Question: here is my code.
when i alert variable Q it gives me correct output but after that it puts same value in multiple fields.
I want to change name attribute, like that
first time its looks like
name="program[1]"
2nd time it looks like
name="program[2]"
and so on.
'''
var q = 0;
$('.admin').find('.level-saggg').each(function(){
var Q = q+=1;
$('.admin').find('.level-saggg').removeAttr('name').attr('name','program['+Q+']');
})
'''

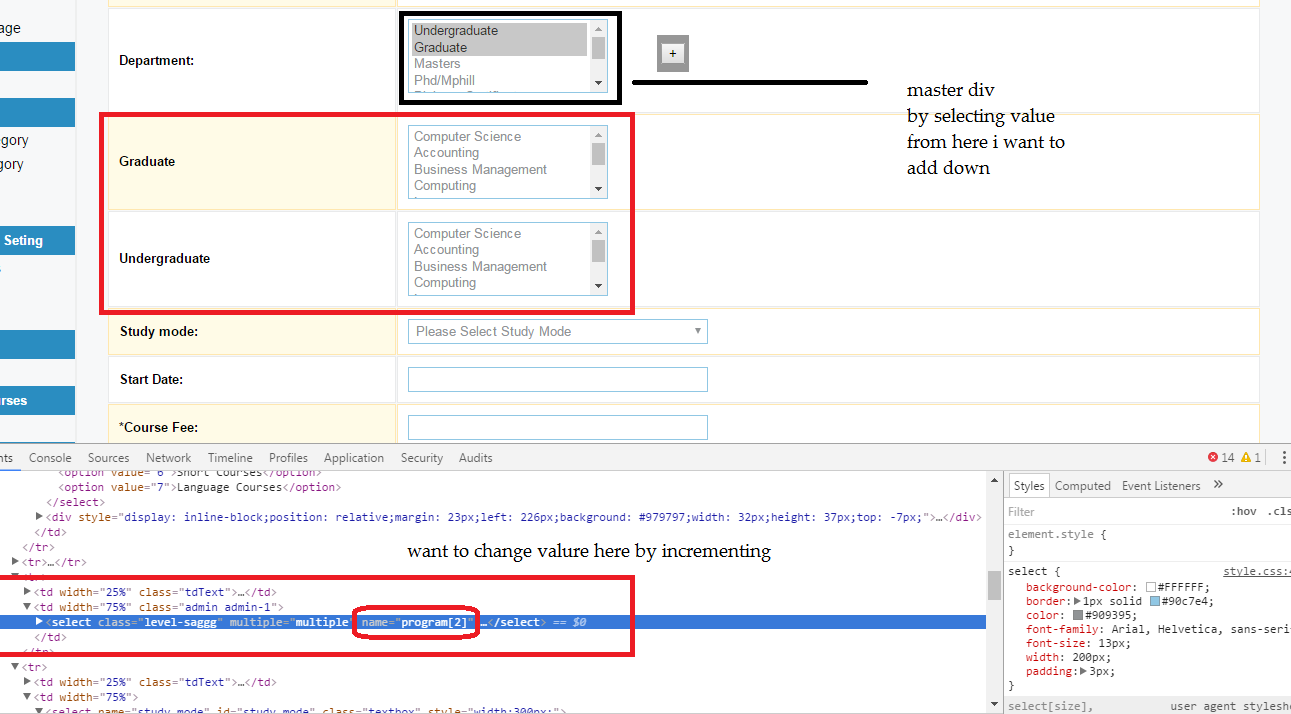
Answer: Use 'this' instead of '$('.admin').find('.level-saggg')' and also you don't have to remove the name 'attribute' just change it.
'''
var q = 0;
$('.admin').find('.level-saggg').each(function(){
q++;
$(this).attr('name','program['+q+']');
})
'''